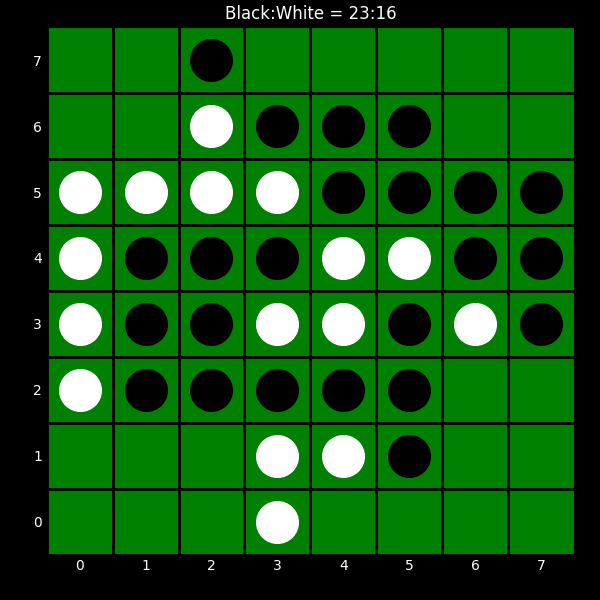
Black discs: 23
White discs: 16